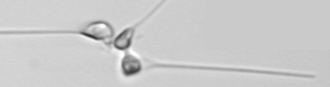
Label: Asterionellopsis_glacialis